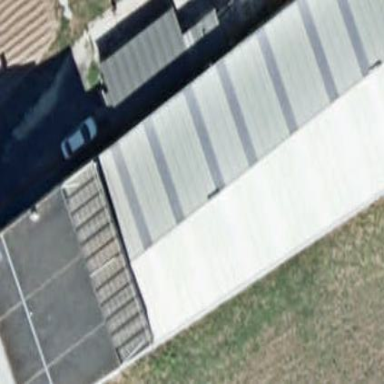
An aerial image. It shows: Industrial building.